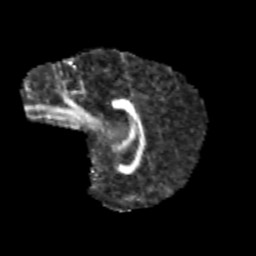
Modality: FA
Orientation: sagittal
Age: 10
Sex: female
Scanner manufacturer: siemens
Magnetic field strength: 3 T
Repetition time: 3.8 s
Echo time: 0.07 s